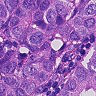
Metastatic tissue present: yes